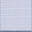
Piece: xx